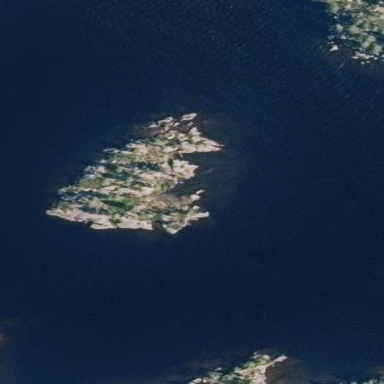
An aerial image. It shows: Islet.